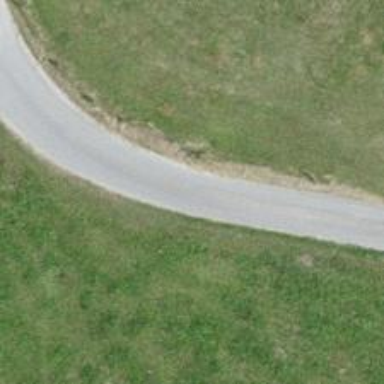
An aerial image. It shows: Paved track road with grade1 track type.